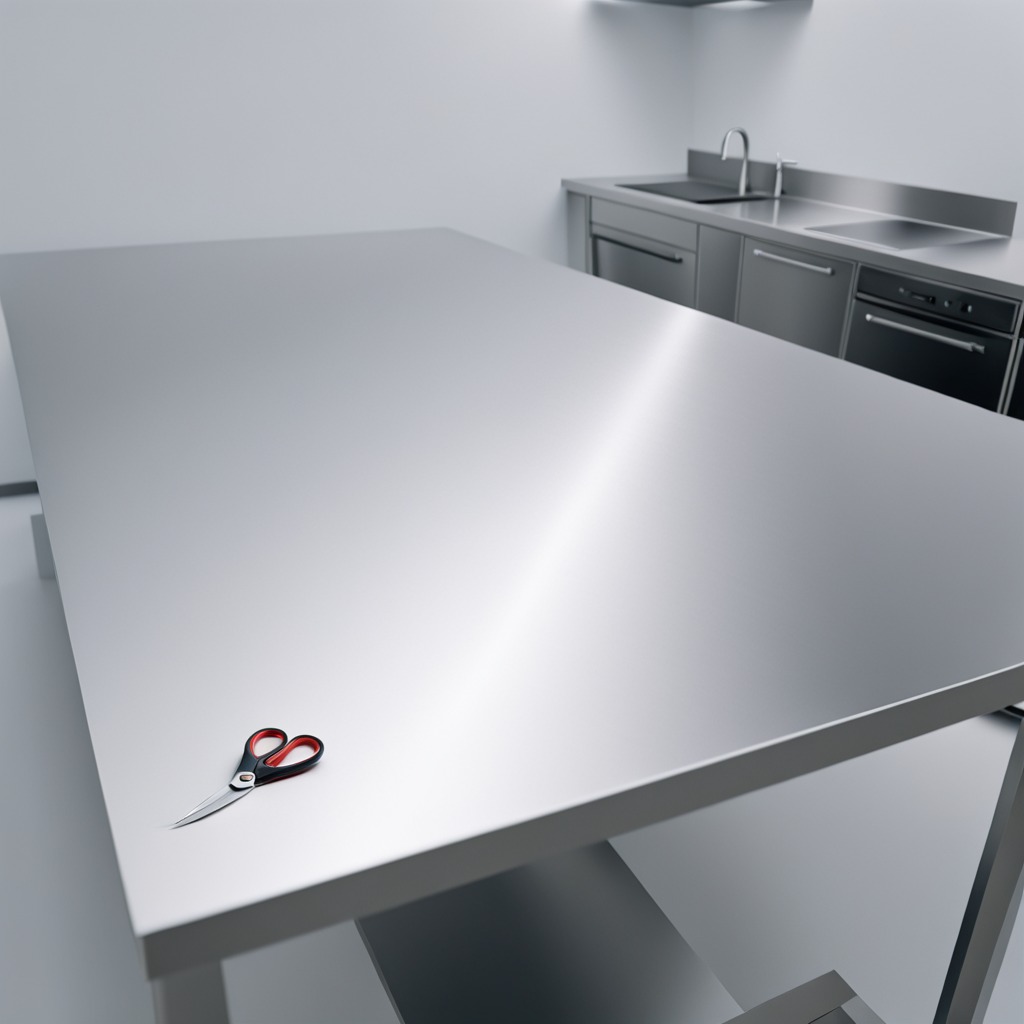
A scissor is lying on the stainless steel table in a high-end prototyping lab.